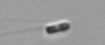
Label: Chaetoceros_subtilis